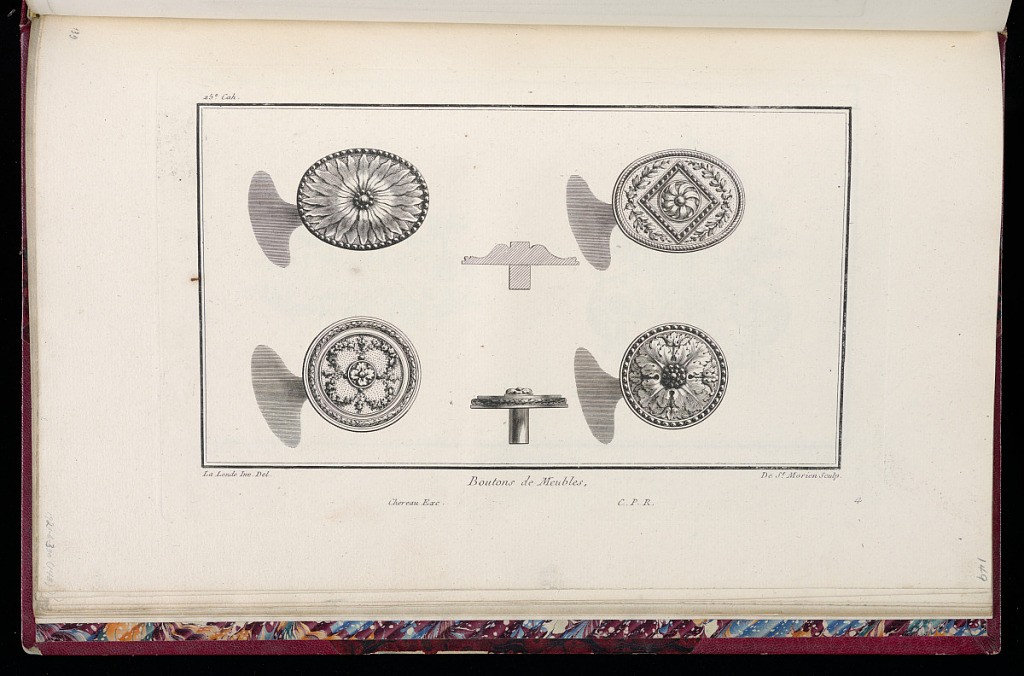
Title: Boutons de Meubles
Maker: Richard de Lalonde, French, active 1780–96
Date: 1775-1788
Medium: Etching on off-white laid paper
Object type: Print
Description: Four furniture knob designs. The knob at upper left is oval, has a border of bead course and an interior rosette. The knob on the upper right is oval, has a ribbon twist border, and a lozenge at the center with a bead course frame and a rosette within. The knob at lower left is round, has a border of bound leaf and a small central rosette surrounded by a quatrefoil of flowers. The knob at lower right is round with a border of bead course and an acanthus leaf rosette. The plate is signed and numbered.